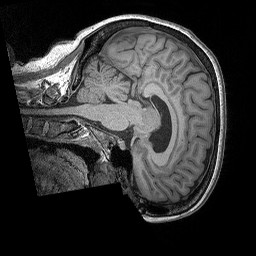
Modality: T1w
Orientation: sagittal
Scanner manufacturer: siemens
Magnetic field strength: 3 T
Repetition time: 2.3 s
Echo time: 0.00298 s